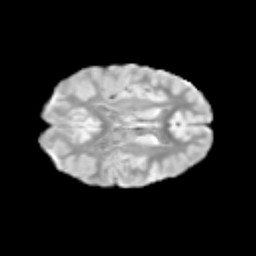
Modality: T2w
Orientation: axial
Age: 10
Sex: male
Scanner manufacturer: siemens
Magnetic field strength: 3 T
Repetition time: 3.8 s
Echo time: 0.07 s